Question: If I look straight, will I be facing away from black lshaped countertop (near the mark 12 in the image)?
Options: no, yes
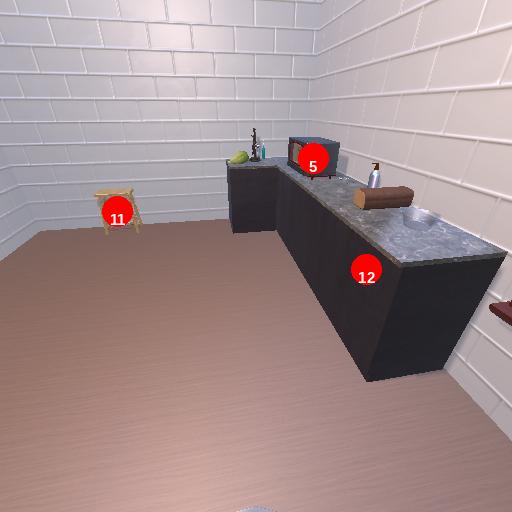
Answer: no